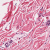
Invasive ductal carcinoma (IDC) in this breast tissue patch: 0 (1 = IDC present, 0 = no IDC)